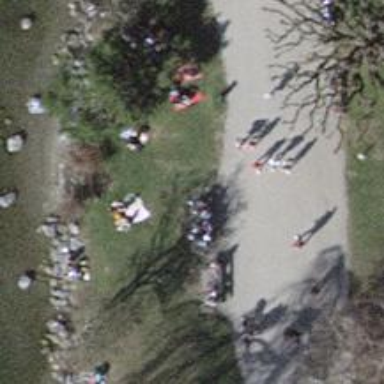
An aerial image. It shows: Bench.